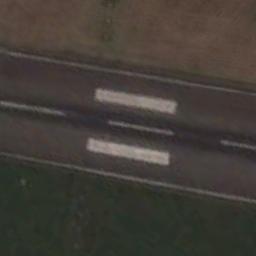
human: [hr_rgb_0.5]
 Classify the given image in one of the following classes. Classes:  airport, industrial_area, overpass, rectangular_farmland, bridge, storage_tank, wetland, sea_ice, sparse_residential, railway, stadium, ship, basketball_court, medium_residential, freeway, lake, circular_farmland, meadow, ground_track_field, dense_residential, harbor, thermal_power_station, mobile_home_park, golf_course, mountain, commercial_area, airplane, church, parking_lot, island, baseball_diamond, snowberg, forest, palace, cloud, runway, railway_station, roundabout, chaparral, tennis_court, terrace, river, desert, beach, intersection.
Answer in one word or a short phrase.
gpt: runway